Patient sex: M
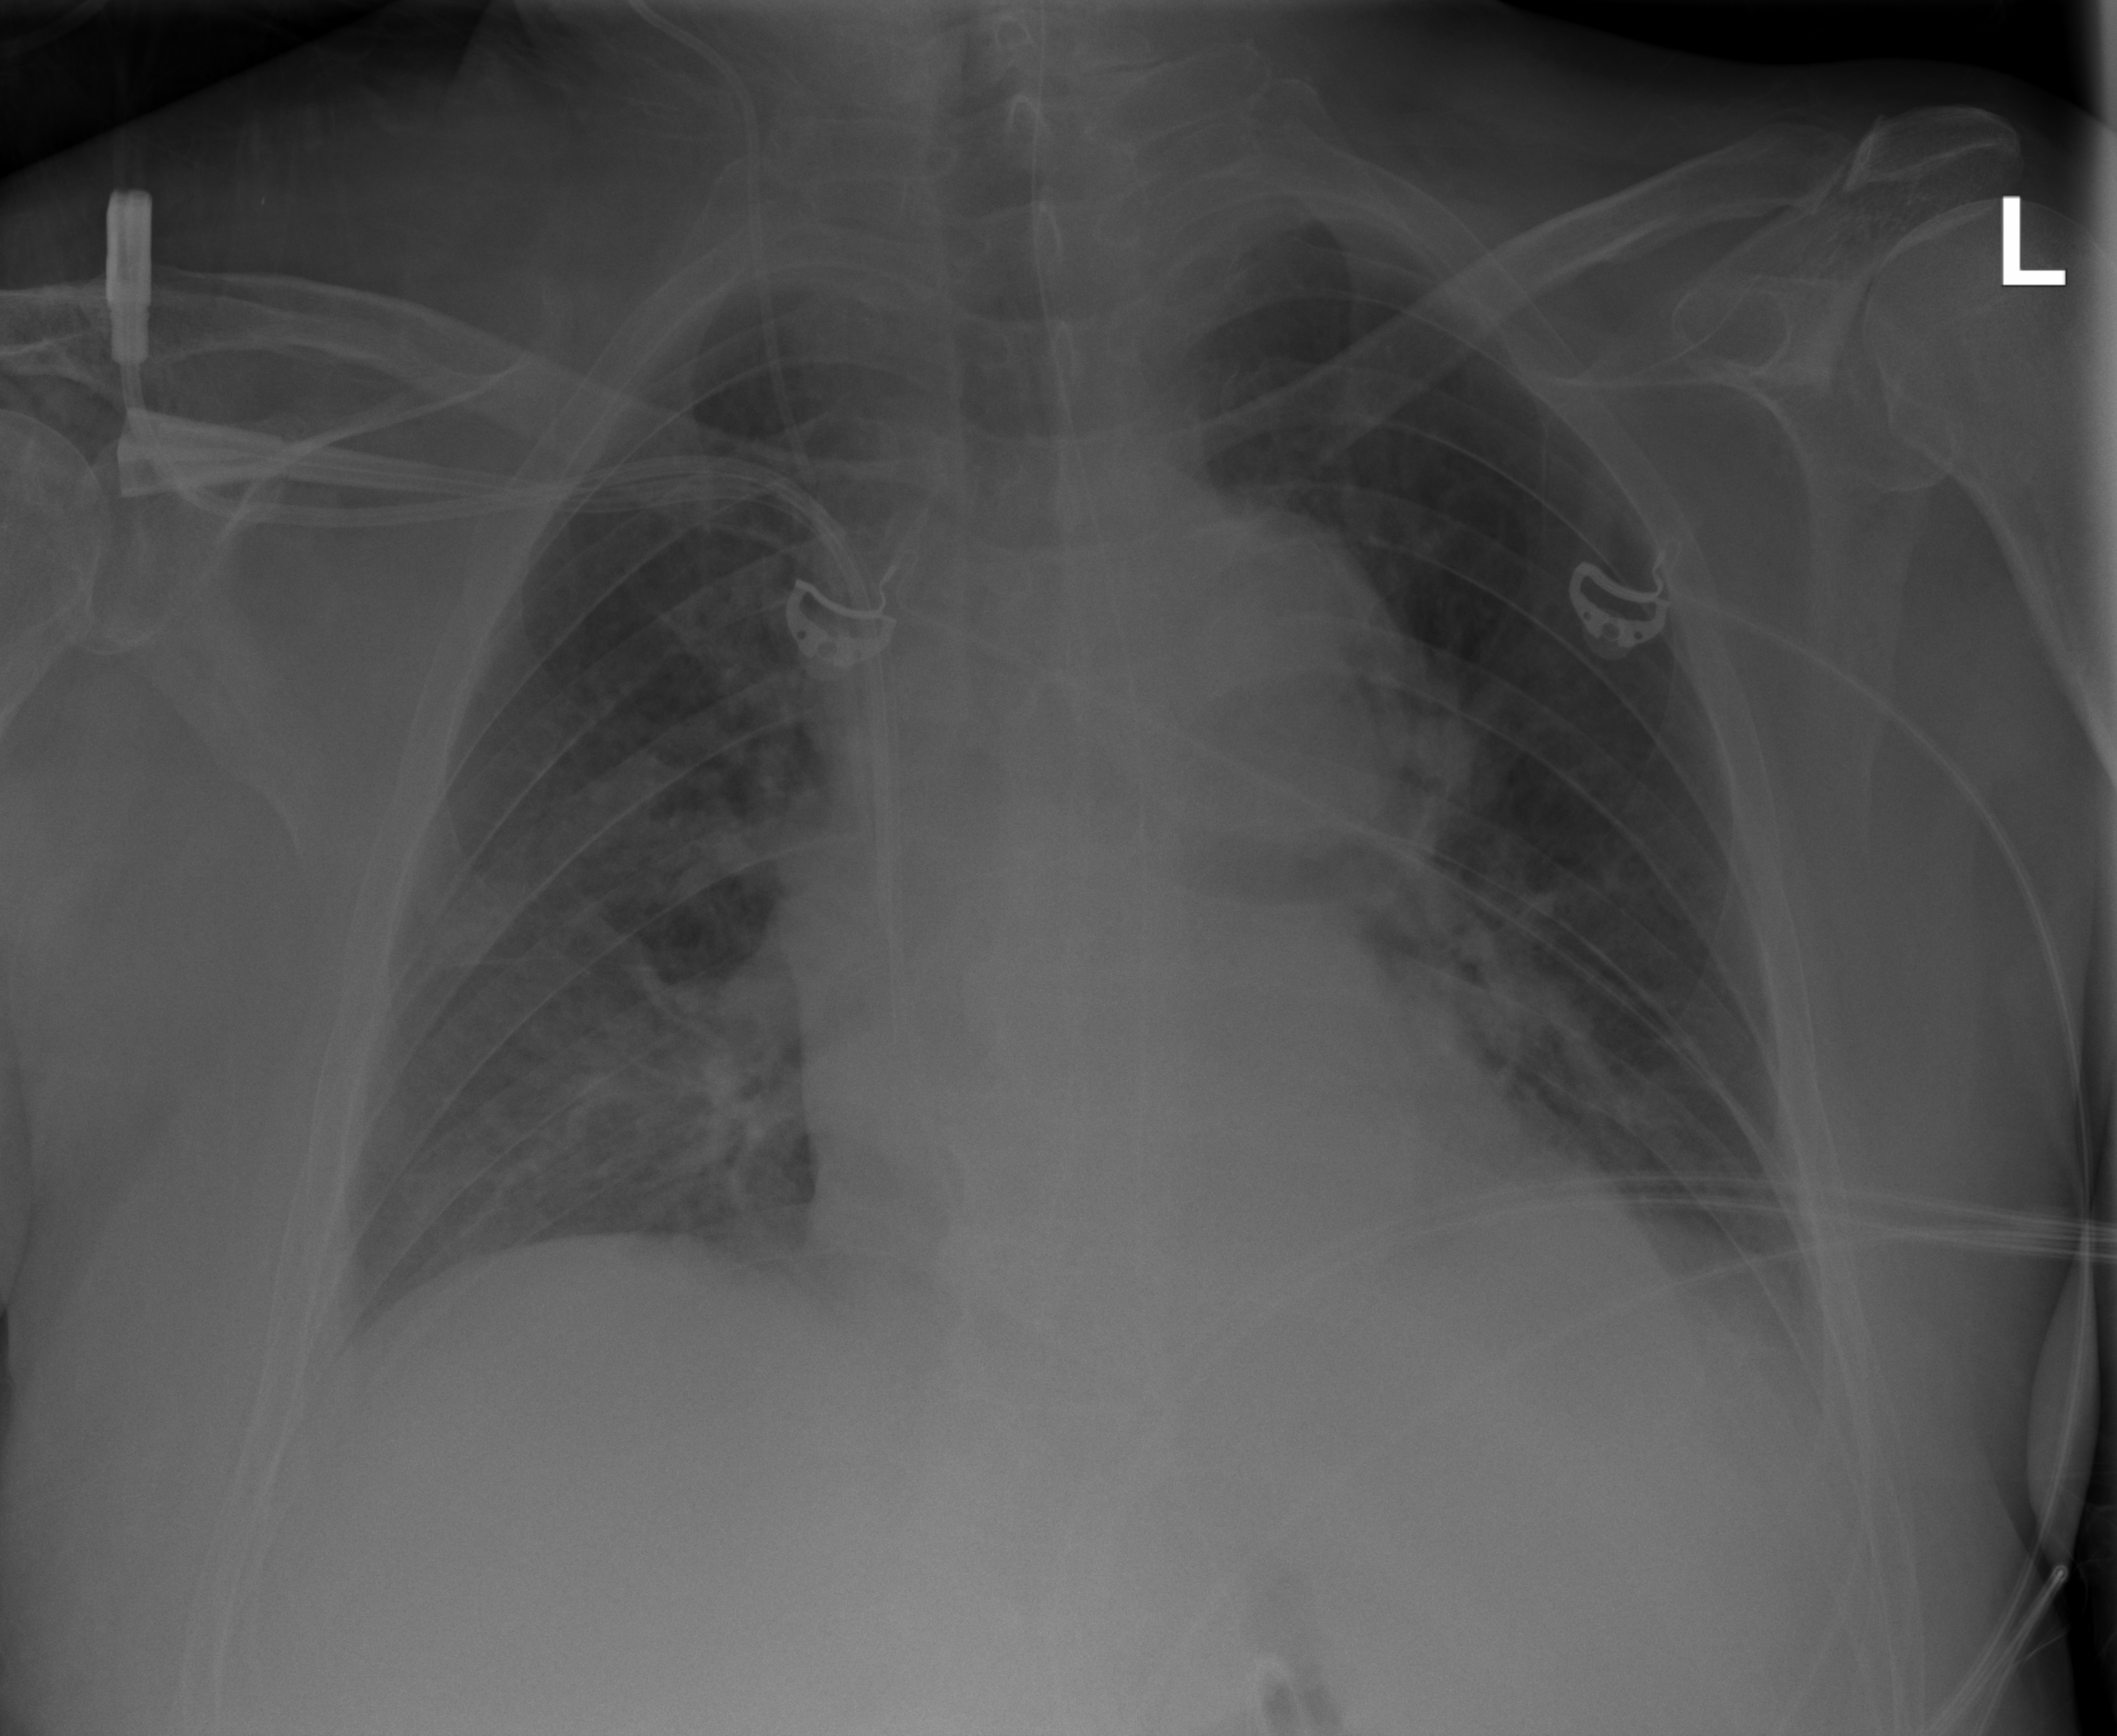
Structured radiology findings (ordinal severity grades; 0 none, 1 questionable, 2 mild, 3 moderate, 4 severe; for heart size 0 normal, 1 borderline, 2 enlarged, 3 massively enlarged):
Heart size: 1
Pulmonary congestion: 2
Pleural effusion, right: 0
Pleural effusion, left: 2
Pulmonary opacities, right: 2
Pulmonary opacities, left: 2
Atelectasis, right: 2
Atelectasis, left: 2